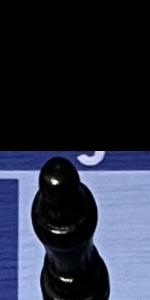
Label: Empty